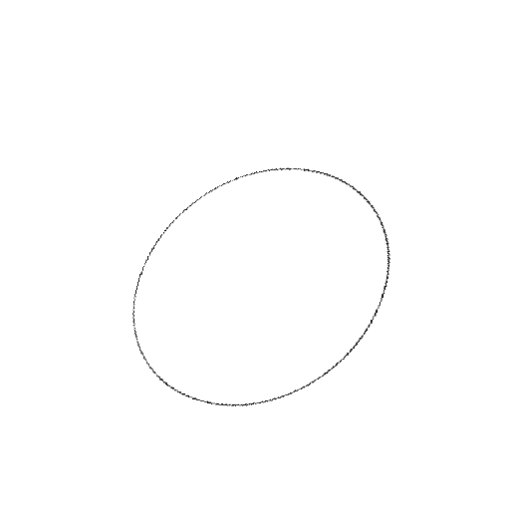
Crossing number: 0